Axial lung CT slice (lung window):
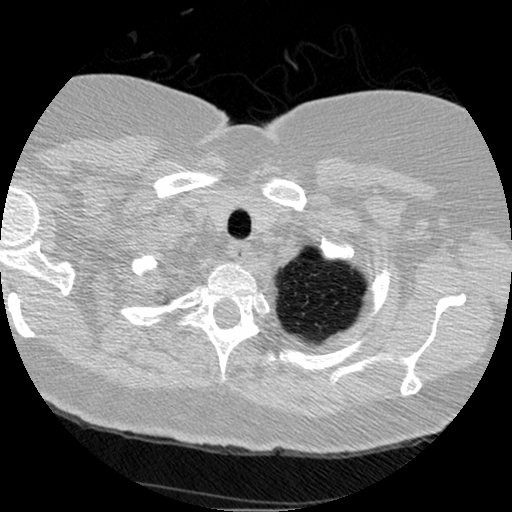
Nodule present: no